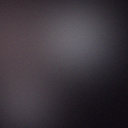
Screen state: off